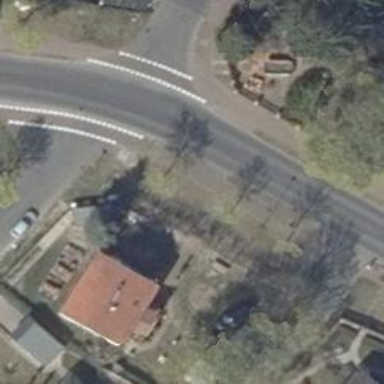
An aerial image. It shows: Uncontrolled road crossing.